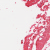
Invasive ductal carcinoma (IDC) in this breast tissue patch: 0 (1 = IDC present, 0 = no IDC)